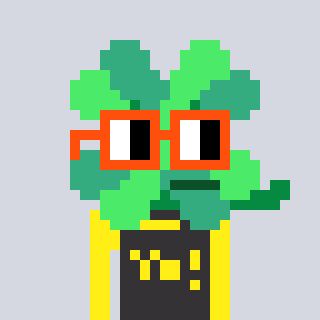
a pixel art character with square orange glasses, a clover-shaped head and a grayscale-colored body on a cool background